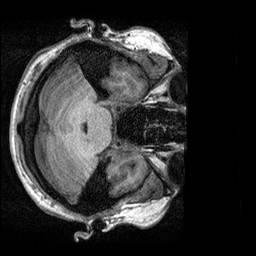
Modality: T1w
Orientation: axial
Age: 27
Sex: male
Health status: healthy
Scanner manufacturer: siemens
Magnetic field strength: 3 T
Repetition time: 2.3 s
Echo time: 0.00303 s